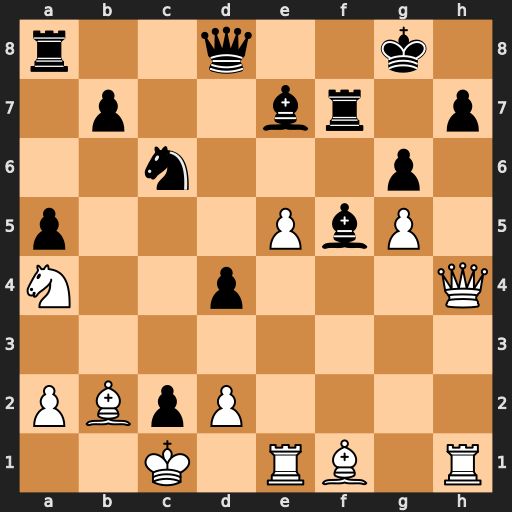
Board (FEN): r2q2k1/1p2br1p/2n3p1/p3PbP1/N2p3Q/8/PBpP4/2K1RB1R
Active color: w
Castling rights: -
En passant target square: -
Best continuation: Bc4 Kf8 Bxf7 Nb4 Bc4 Bxg5 Qxd4